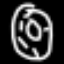
Label: donut